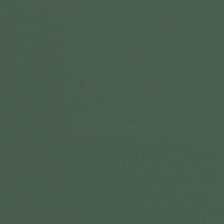
Land cover: lake_pond